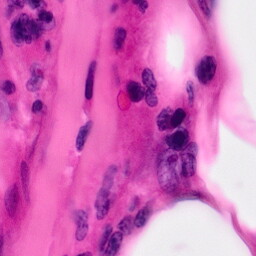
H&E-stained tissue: Pancreatic